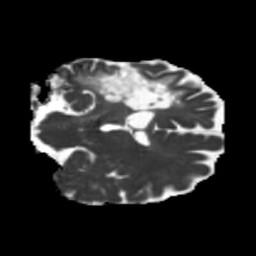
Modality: MD
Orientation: coronal
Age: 58
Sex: male
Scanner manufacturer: siemens
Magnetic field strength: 3 T
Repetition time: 5.25 s
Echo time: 0.08 s